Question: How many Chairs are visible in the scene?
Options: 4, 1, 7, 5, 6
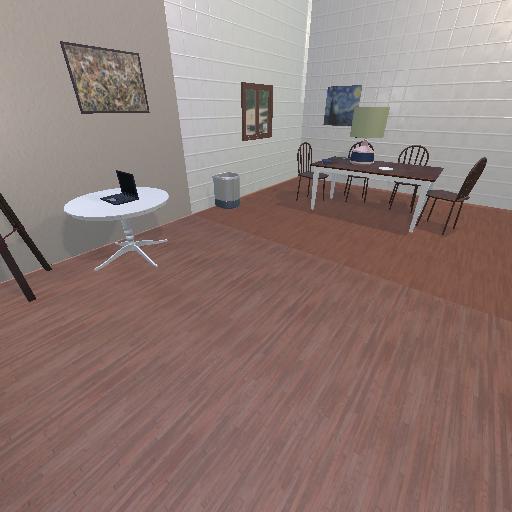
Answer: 4